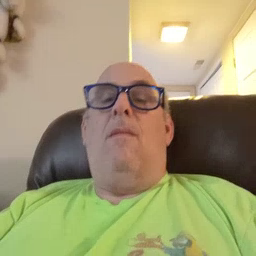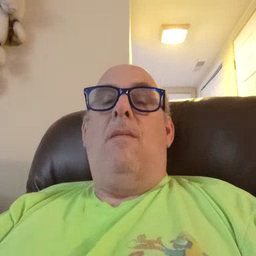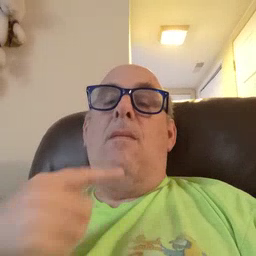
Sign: chin